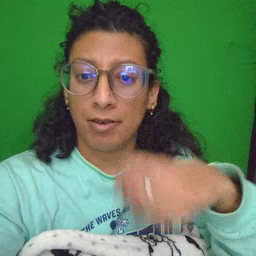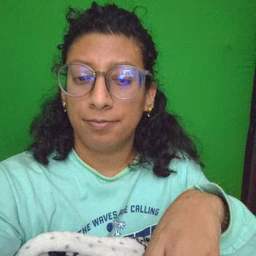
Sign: make